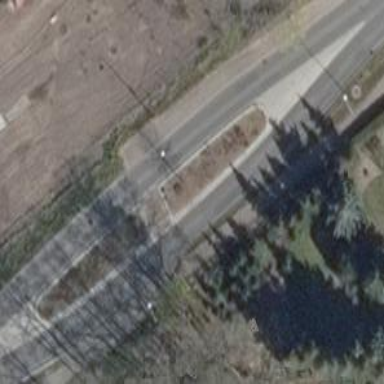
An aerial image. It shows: Primary highway with separate asphalt sidewalks and cycleways.